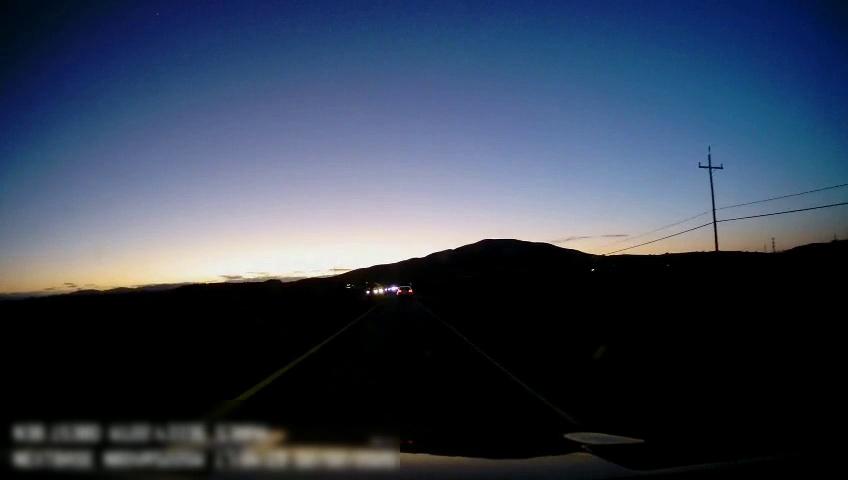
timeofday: Dusk/Dawn/Twilight
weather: Other
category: Drivable Space
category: Vehicles | Truck
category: Vehicles | Car
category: Lanes | Current Lane
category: Lanes | Current Lane